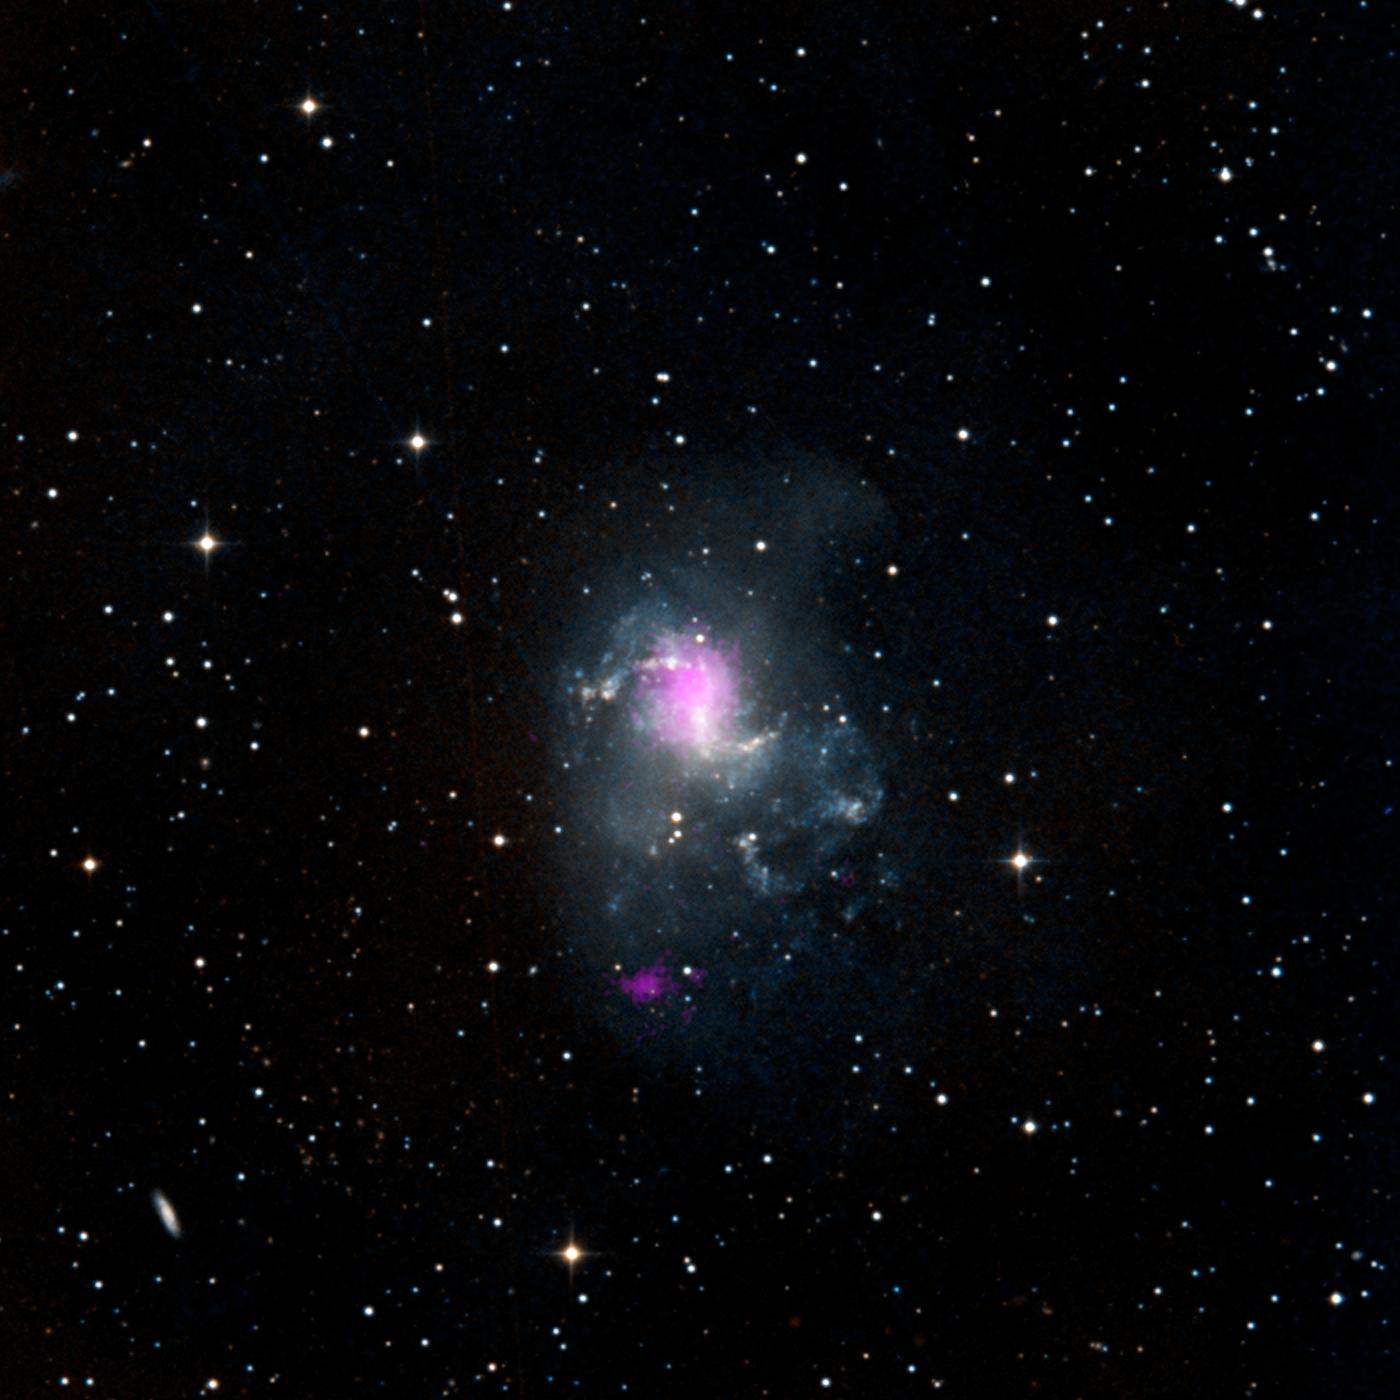
Topsy Turvy Black Holes NuSTAR